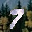
Label: 7